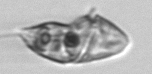
Label: Gyrodinium